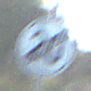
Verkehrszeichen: EndeGeschwindigkeit20
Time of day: MorningAfternoon
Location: Outdoor (Nature)
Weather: Clear
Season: NotSpecified
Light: Natural